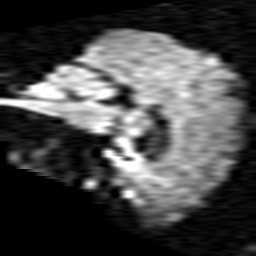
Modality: TRACE
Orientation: sagittal
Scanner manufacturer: siemens
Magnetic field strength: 1.5 T
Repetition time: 8.7 s
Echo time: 0.119 s